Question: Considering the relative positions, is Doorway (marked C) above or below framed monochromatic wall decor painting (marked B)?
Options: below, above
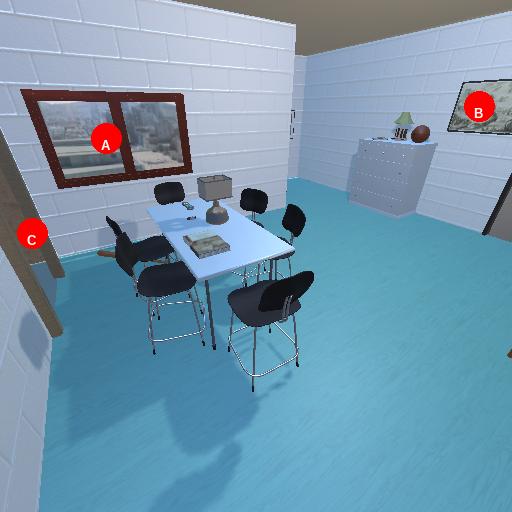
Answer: below